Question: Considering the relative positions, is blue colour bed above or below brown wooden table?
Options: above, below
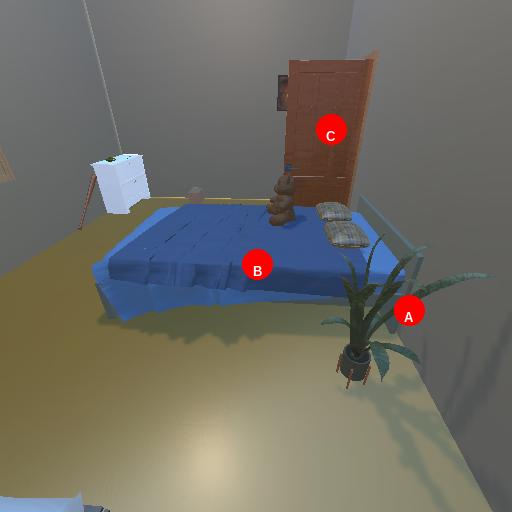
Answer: above